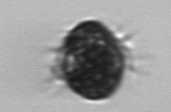
Label: Mesodinium